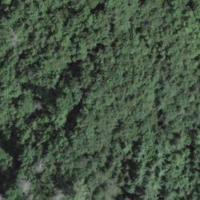
EUNIS habitat code: 41
Species observed at this site:
Fagus sylvatica